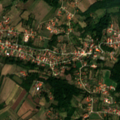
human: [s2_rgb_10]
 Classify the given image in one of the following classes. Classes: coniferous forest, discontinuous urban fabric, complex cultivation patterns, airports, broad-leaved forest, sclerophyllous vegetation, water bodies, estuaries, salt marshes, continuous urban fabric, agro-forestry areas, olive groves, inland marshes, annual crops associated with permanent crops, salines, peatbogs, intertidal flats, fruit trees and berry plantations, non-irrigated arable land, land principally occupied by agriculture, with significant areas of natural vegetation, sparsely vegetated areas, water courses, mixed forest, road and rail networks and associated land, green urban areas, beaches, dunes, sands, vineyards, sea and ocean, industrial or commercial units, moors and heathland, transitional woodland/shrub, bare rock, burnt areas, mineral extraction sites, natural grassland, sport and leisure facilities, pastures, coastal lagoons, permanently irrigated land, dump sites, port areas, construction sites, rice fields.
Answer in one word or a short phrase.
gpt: discontinuous urban fabric, complex cultivation patterns, land principally occupied by agriculture, with significant areas of natural vegetation